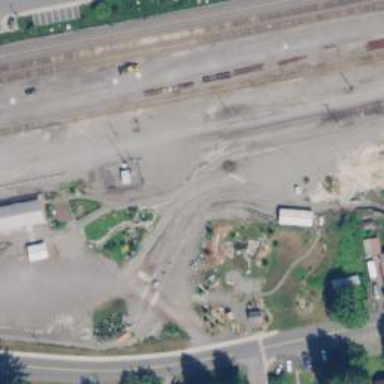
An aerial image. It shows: Miniature railway bridge with siding service.